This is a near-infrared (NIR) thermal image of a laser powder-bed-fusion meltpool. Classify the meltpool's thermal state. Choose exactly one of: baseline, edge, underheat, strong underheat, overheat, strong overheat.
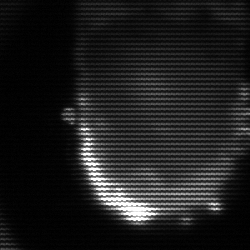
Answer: baseline